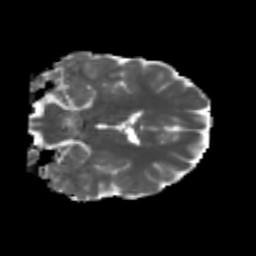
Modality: MD
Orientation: coronal
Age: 26
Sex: male
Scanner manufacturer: siemens
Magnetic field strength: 3 T
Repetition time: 3.5 s
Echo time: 0.113 s